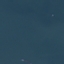
Land use / land cover class: SeaLake